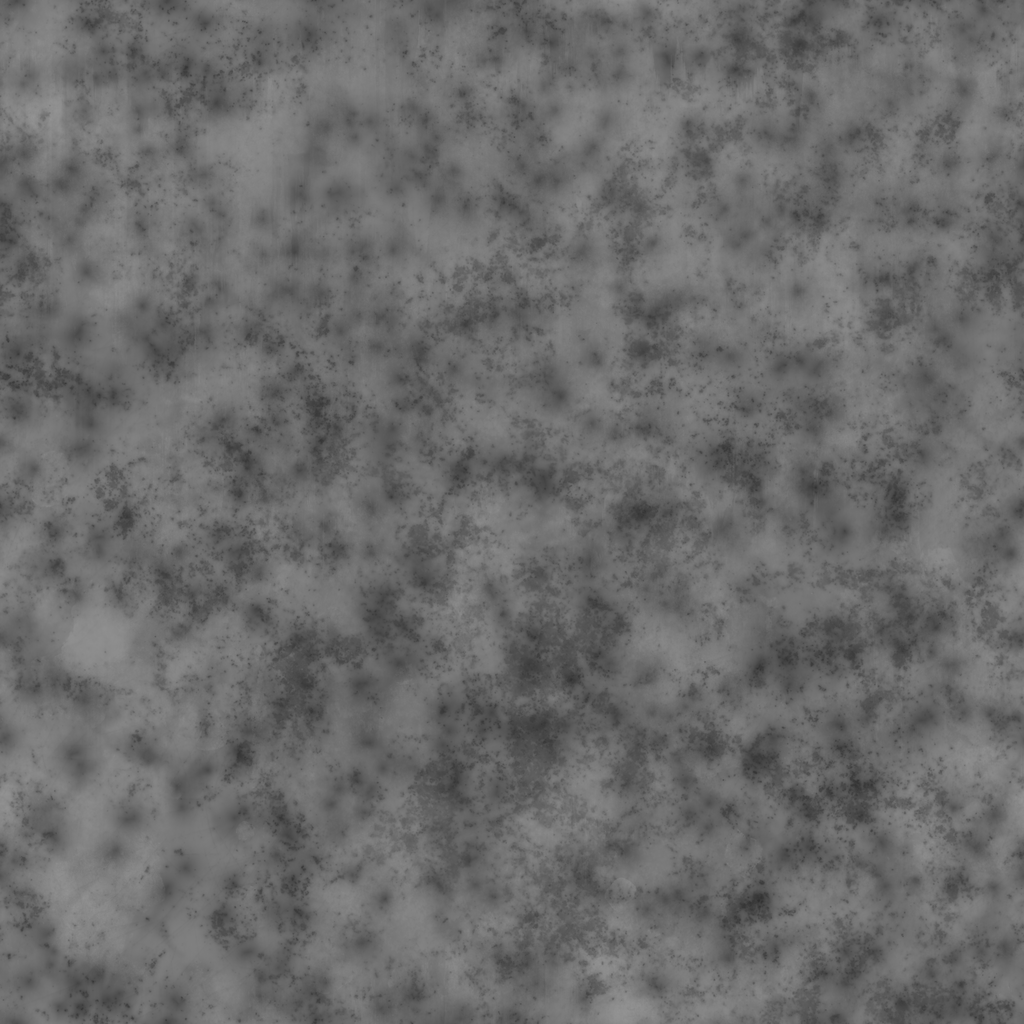
Texture map type: Displacement